Interaction volume radius: 10 \u00c5
Interaction volume height: 20 \u00c5
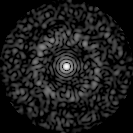
Disorder parameter: 0.8234